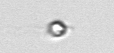
Label: nanoplankton_mix